高一 · 计数
（2021$\cdot$十二模拟）2019 年 11 月 12 日，中国人民银行首次发布双十一 “槑手” 数据，全国居民人均消费超过 1000 元. 某调查机构调查某地区不同年龄段的居民人均消费情况，得到如图所示的扇形统计图. 已知年龄小于 25 岁的居民人均消费 700 元, 则年龄在 $25 \sim 35$ 岁之间的居民人均消 \$ \qquad \$元.

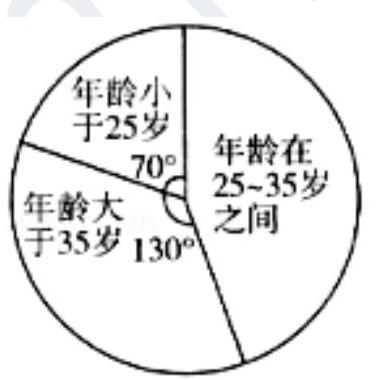
答案: 1600 .
解析: 解: 由图可知, 年龄在 $25 \sim 35$ 岁之间所对应的扇形圆心角为 $360^{\circ}-70^{\circ}-130^{\circ}=160^{\circ}$,所以年龄小于 25 岁、年龄在 $25 \sim 35$ 岁之间、年龄大于 35 岁的居民人均消费之比为 $70^{\circ}: 160^{\circ}$ : $130^{\circ}=7: 16: 13$.

设年龄在 25 35 岁之间的居民人均消费 $x$ 元，

则 $\frac{16}{x}=\frac{7}{700}$, 解得 $x=1600$.
则年龄在 25 35 岁之间的居民人均消费 1600 元.

故答案为: 1600 .